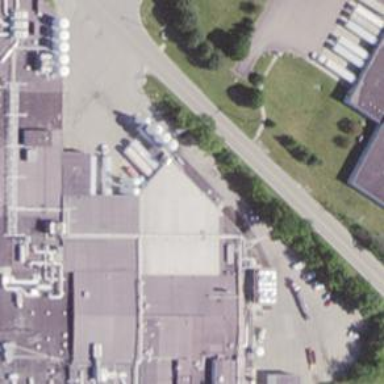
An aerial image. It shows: Industrial area used for food processing.